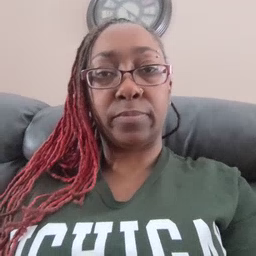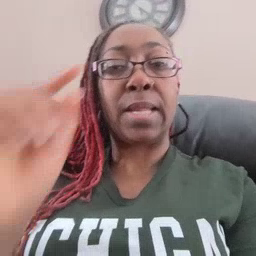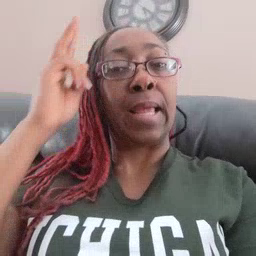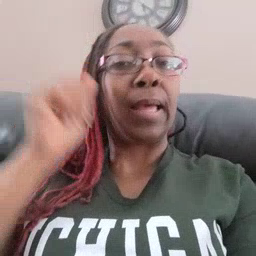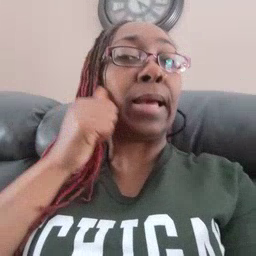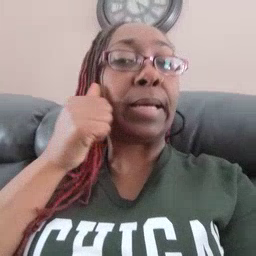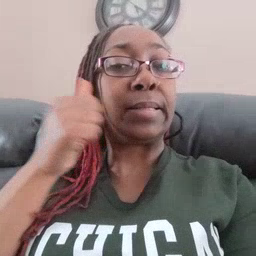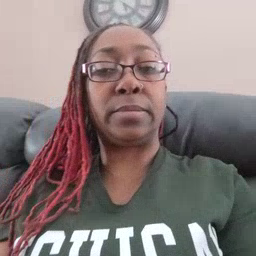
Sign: aunt